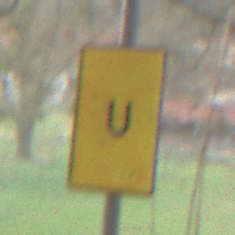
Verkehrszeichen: AnkuendigungOderFortsetzungUmleitungOhnePfeilsymbol
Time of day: MorningAfternoon
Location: Outdoor (Nature)
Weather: PartlyCloudy
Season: NotSpecified
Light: Natural